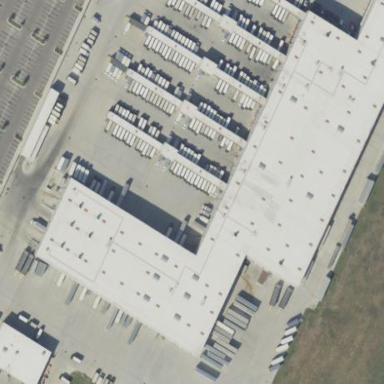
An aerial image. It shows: Post depot building.